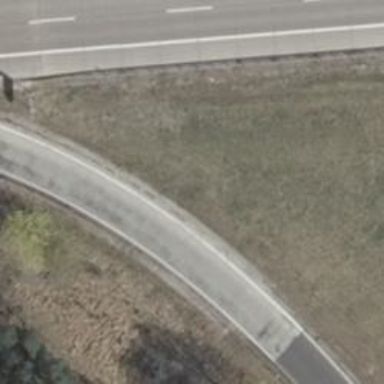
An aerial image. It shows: Asphalt motorway link.